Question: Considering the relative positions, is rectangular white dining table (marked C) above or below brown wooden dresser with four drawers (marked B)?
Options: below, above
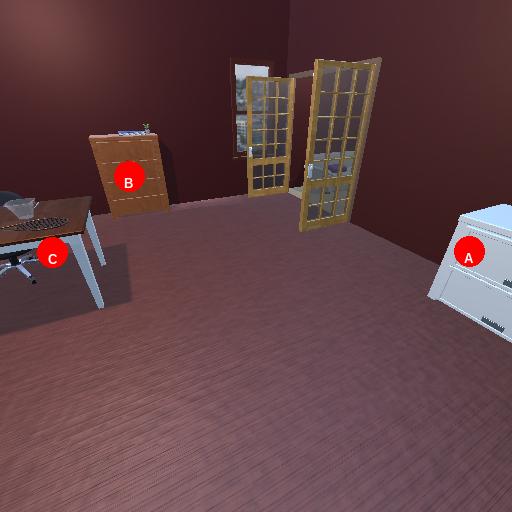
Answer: below